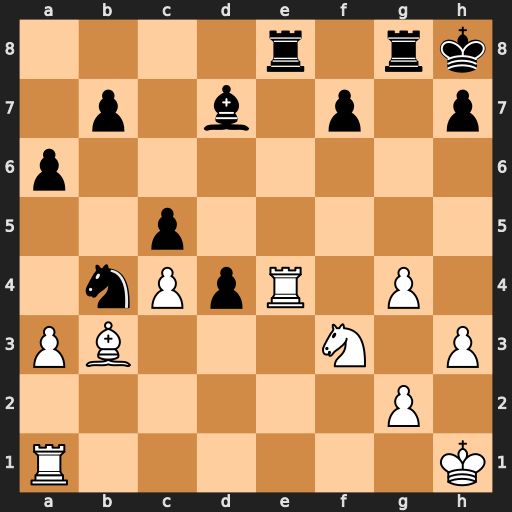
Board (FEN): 4r1rk/1p1b1p1p/p7/2p5/1nPpR1P1/PB3N1P/6P1/R6K
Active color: w
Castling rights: -
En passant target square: -
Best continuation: Rxe8 Rxe8 axb4